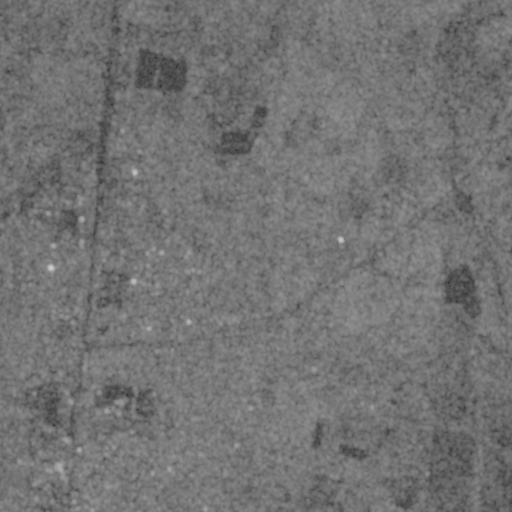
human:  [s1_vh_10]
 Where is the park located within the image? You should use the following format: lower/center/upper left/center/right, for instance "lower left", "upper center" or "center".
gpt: The park is located in the lower left of the image.
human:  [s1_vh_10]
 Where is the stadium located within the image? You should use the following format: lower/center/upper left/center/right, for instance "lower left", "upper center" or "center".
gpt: The stadium is located in the lower left of the image.
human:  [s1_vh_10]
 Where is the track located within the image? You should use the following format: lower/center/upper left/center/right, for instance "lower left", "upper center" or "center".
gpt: The track is located in the lower left of the image.
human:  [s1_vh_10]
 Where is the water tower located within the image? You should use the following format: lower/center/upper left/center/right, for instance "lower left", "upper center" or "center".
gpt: The water tower is located in the center left of the image.
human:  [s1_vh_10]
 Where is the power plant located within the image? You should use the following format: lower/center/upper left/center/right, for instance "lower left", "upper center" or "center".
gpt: There is no power plant in the image.

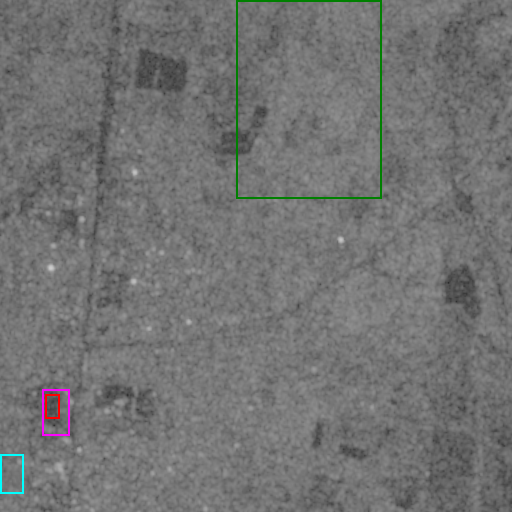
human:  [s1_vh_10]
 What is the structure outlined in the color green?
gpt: The structure outlined in green is a crop field.
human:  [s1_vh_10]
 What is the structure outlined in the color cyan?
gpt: The structure outlined in cyan is a park.
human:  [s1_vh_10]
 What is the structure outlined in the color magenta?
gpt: The structure outlined in magenta is a stadium.
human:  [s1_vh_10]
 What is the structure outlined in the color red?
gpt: The structure outlined in red is a track.
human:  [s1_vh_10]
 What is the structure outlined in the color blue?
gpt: There is no blue outline.